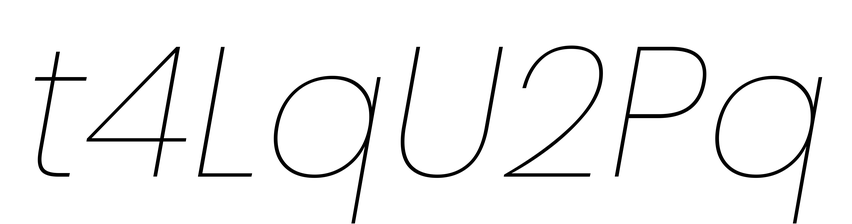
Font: Poppins-ThinItalic